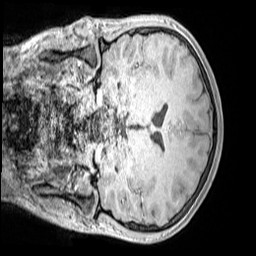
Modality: MP2RAGE
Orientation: coronal
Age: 12
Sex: male
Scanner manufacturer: siemens
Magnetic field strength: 3 T
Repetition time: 4 s
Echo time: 0.00299 s